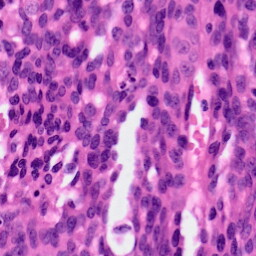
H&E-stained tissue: Ovarian